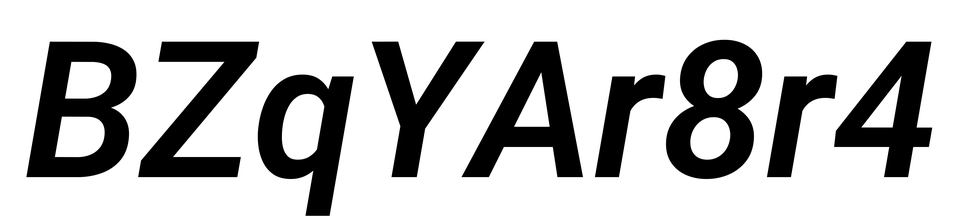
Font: Roboto-Italic_SemiBold_Italic